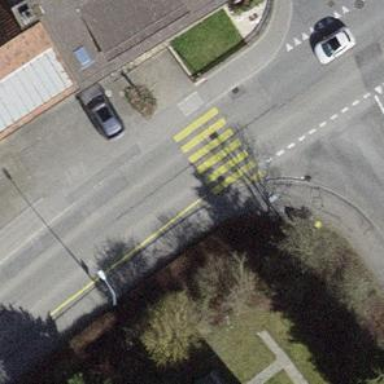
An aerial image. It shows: Uncontrolled zebra crossing with zebra markings.